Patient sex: M
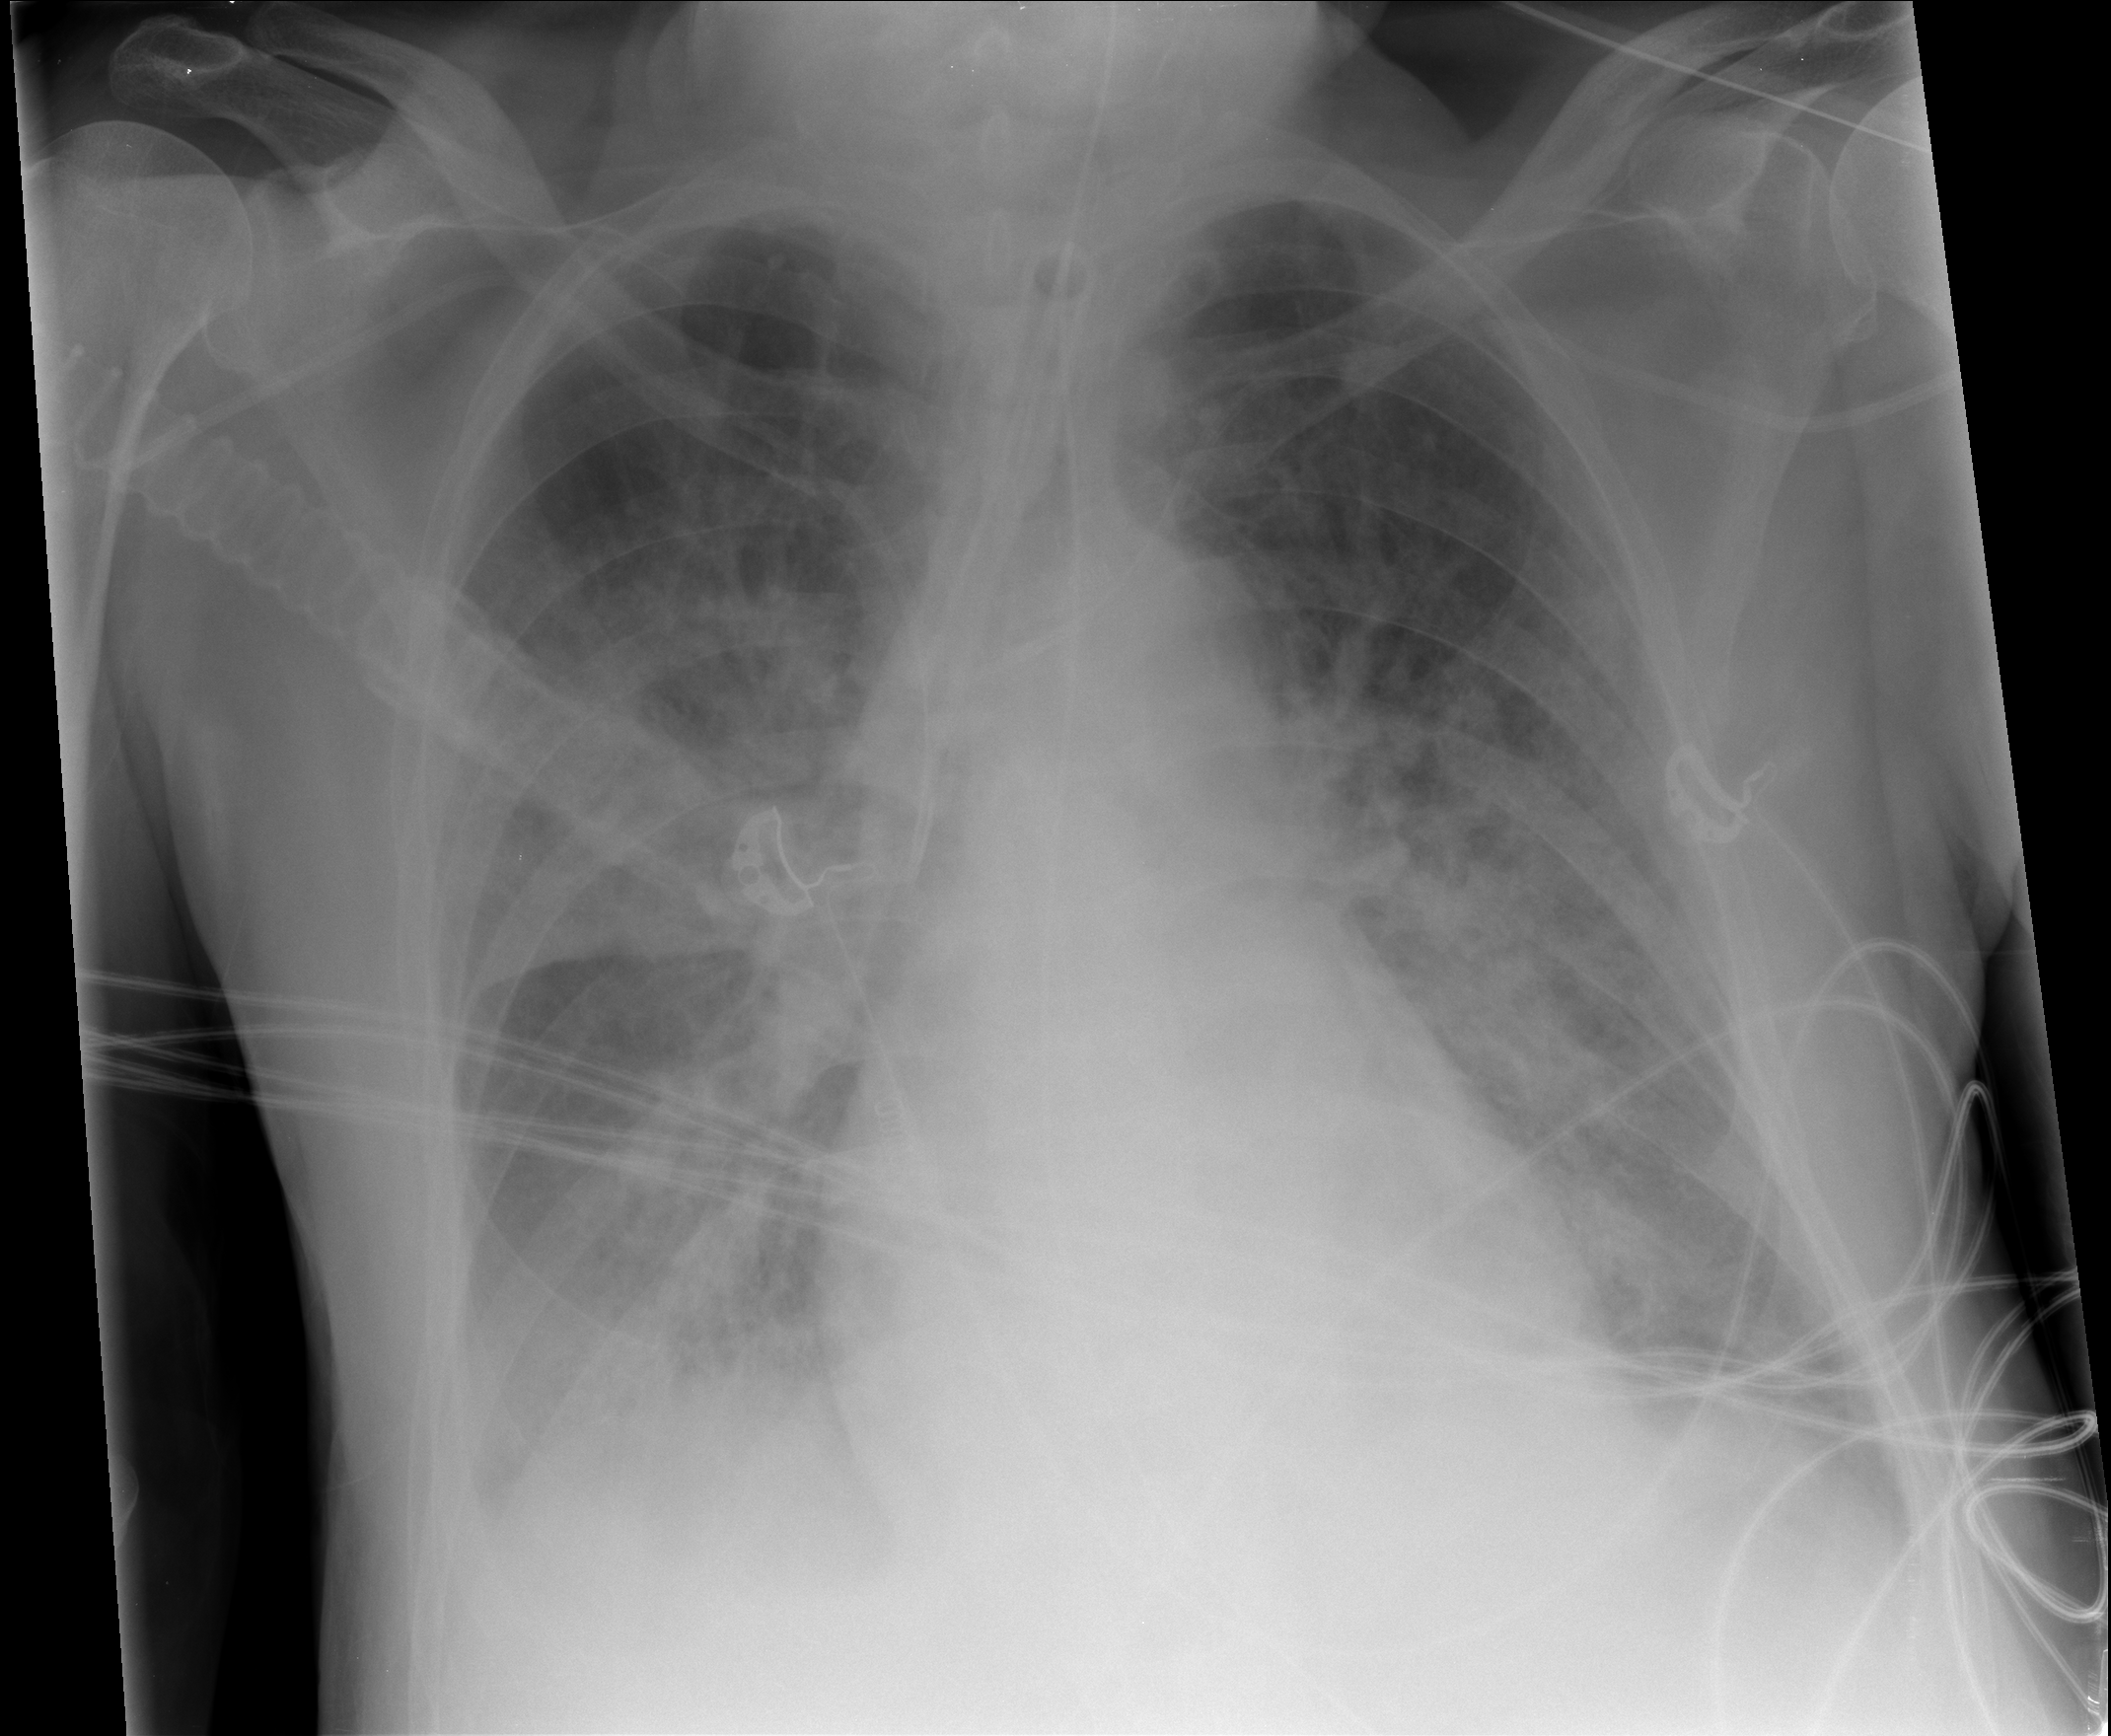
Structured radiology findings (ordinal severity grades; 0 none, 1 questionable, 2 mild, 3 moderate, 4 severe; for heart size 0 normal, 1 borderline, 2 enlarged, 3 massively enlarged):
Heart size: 0
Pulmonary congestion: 3
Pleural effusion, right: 2
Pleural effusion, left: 2
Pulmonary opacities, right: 3
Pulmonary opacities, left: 3
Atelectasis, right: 3
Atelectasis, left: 2